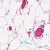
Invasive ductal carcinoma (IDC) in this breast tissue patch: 0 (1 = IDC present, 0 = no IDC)